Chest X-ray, PA view. Patient: 43 years old, sex M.
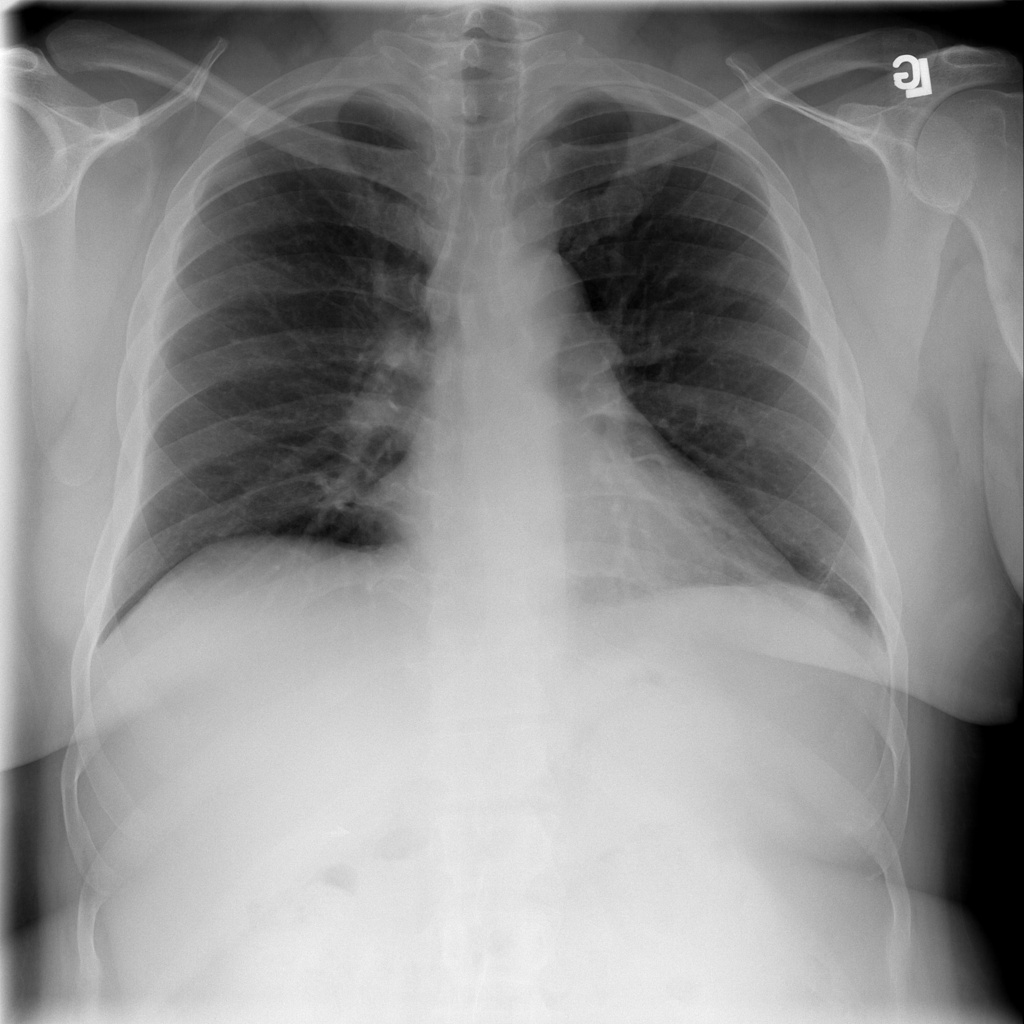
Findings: No Finding